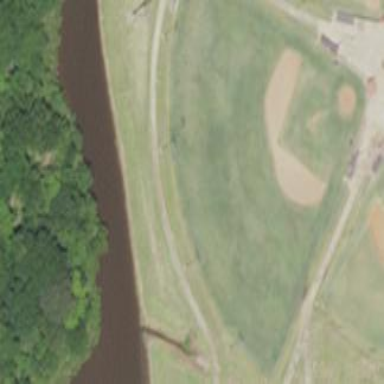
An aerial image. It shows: Baseball pitch for leisure and sports activities.